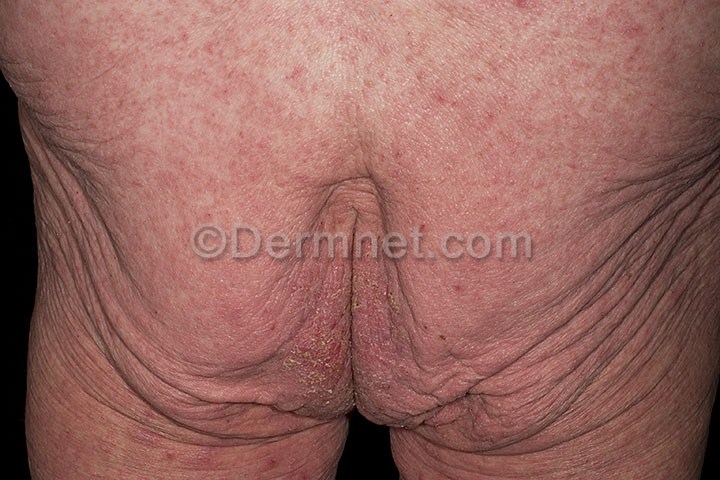
Disease: Scabies Lyme Disease and other Infestations and Bites